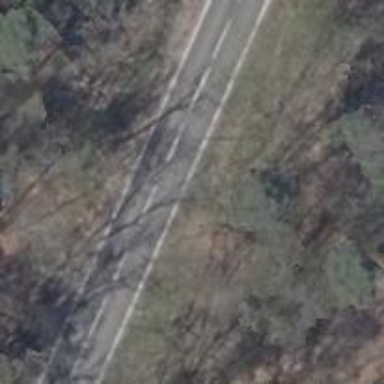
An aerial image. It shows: Secondary road.